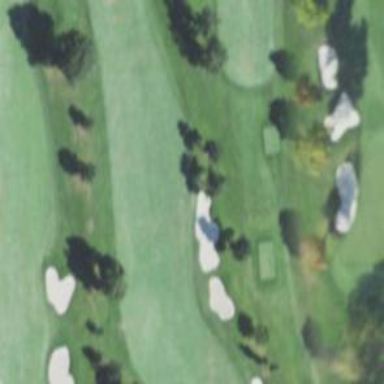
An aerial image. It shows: View of golf hole.